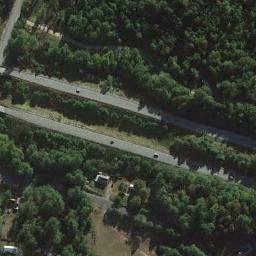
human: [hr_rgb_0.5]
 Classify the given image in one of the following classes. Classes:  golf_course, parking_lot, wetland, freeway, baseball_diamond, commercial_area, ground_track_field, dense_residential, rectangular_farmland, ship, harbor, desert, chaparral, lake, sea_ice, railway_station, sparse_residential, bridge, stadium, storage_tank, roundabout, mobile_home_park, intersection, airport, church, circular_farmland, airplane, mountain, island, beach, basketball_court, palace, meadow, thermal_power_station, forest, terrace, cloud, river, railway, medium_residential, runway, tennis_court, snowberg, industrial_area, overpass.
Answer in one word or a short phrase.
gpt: freeway